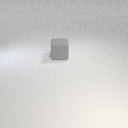
large gray rubber cube